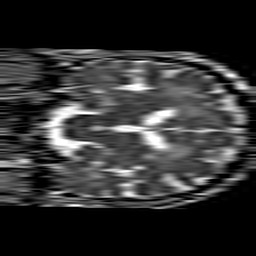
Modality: ADC
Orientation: coronal
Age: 57
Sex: male
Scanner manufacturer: philips
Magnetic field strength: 1.5 T
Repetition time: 4.6 s
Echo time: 0.08517 s